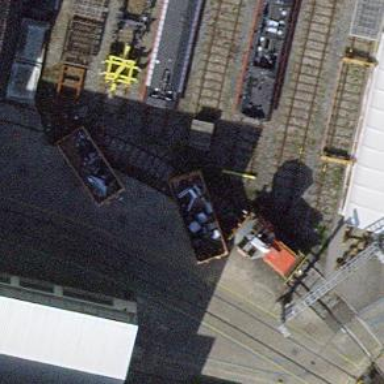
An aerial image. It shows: Railway yard with one track.